Question: I've been trying to set up xDebug with Vagrant and PhpStorm 8. It is supposed to simplify the process a lot, but for me it was exactly the opposite. In PhpStorm 8 we can set up Interpreters on a Vagrant maching. This is my setup.

The connection is set up - no problem here, the PHP binary is also found and responding. However, you can see the message 'Debugger: Not installed'.
PhpStorm does not detect xDebug because it is looking at the CLI config file ('/etc/php5/cli/php.ini') instead of '/etc/php5/apache2/php.ini', where debugger is installed.
I find it rather strange that it would look for the Cli config while it is usually a different config file for web servers.
How can I make PhpStorm detect the debugger? Should I copy all configuration from '/etc/php5/apache2/php.ini' to '/etc/php5/cli/php.ini' (these are substantially different in my remote environment and I want to keep them different). Has anyone encountered the same prblem?
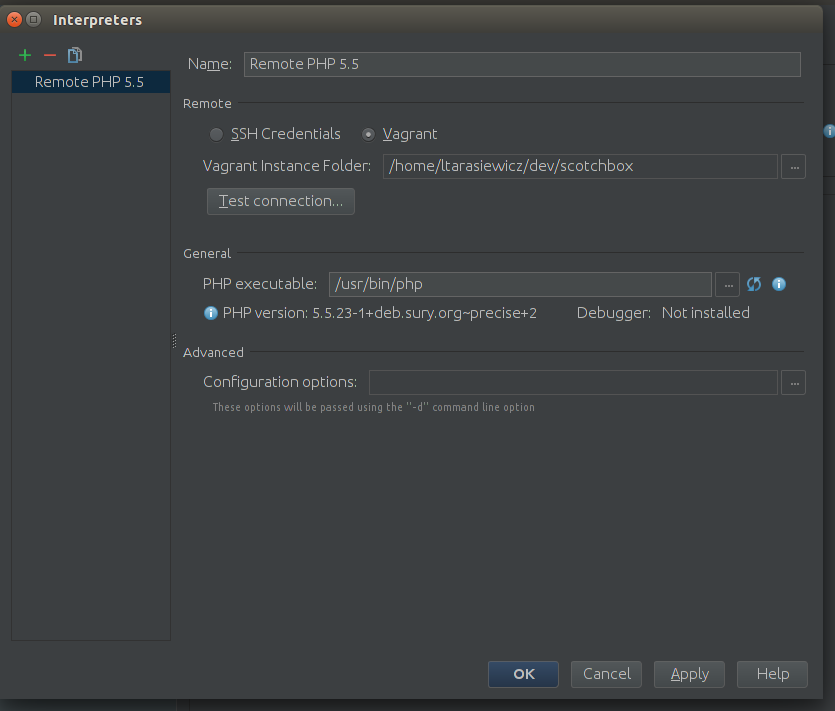
Answer: Well, PS is supposed to look at the Cli config, because it executes the PHP binary other SSH. I have a separate ini file for each PHP Module and I use the same in Web Server and Cli configuration.
In my 'php5/cli/conf.d' folder I have symlinks pointing to the modules in my 'mods-available' folder.
'''
|-- cli
| |-- conf.d
| | |-- 05-opcache.ini -> ../../mods-available/opcache.ini
| | |-- 10-mysqlnd.ini -> ../../mods-available/mysqlnd.ini
| | |-- 10-pdo.ini -> ../../mods-available/pdo.ini
| -- php.ini
|-- mods-available
|-- curl.ini
|-- gearman.ini
|-- imagick.ini
|-- intl.ini
|-- mcrypt.ini
|-- mongo.ini
|-- mysqli.ini
|-- mysql.ini
|-- mysqlnd.ini
|-- opcache.ini
|-- pdo.ini
|-- pdo_mysql.ini
|-- readline.ini
'''